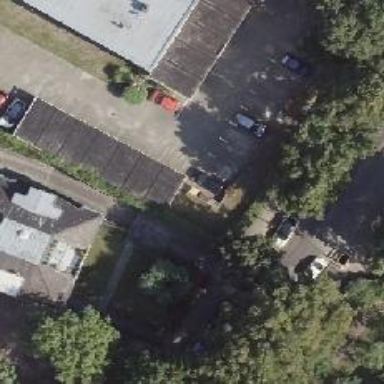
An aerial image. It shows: Group of garages.